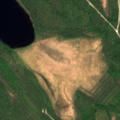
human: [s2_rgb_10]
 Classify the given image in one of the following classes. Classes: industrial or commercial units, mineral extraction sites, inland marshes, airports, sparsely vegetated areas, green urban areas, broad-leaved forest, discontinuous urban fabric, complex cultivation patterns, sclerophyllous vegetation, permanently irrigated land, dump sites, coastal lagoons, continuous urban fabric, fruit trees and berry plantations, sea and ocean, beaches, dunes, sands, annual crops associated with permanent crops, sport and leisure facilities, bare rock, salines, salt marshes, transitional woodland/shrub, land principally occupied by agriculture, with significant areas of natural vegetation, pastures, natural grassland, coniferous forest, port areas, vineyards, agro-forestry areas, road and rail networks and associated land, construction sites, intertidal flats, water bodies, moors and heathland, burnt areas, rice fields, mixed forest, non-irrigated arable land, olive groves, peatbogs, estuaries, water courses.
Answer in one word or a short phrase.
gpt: coniferous forest, mixed forest, peatbogs, water bodies